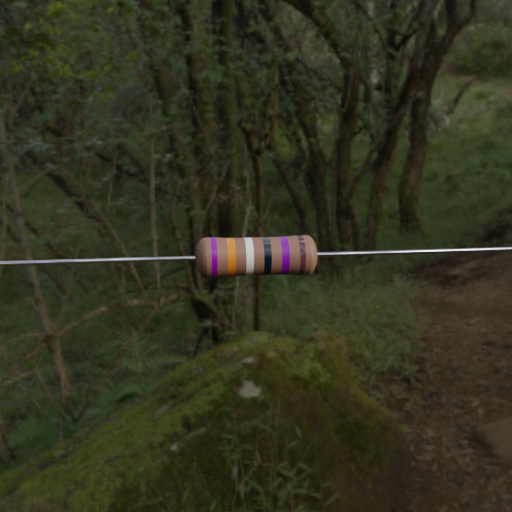
Resistor colour bands (in order): violet, orange, white, black, violet, brown